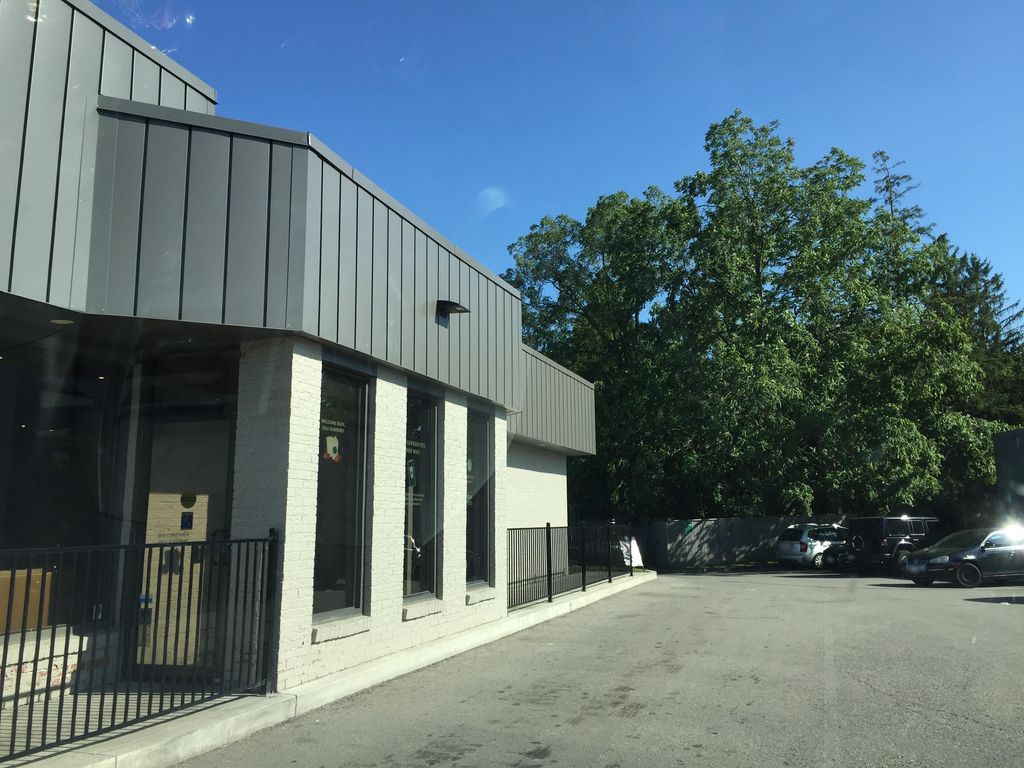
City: kitchener-waterloo